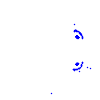
Particle: pion